Question: This figure seems to be generated using python seaborn. But how exactly is each box customized with different shape (star or dot) and background color (size)?

Thanks!
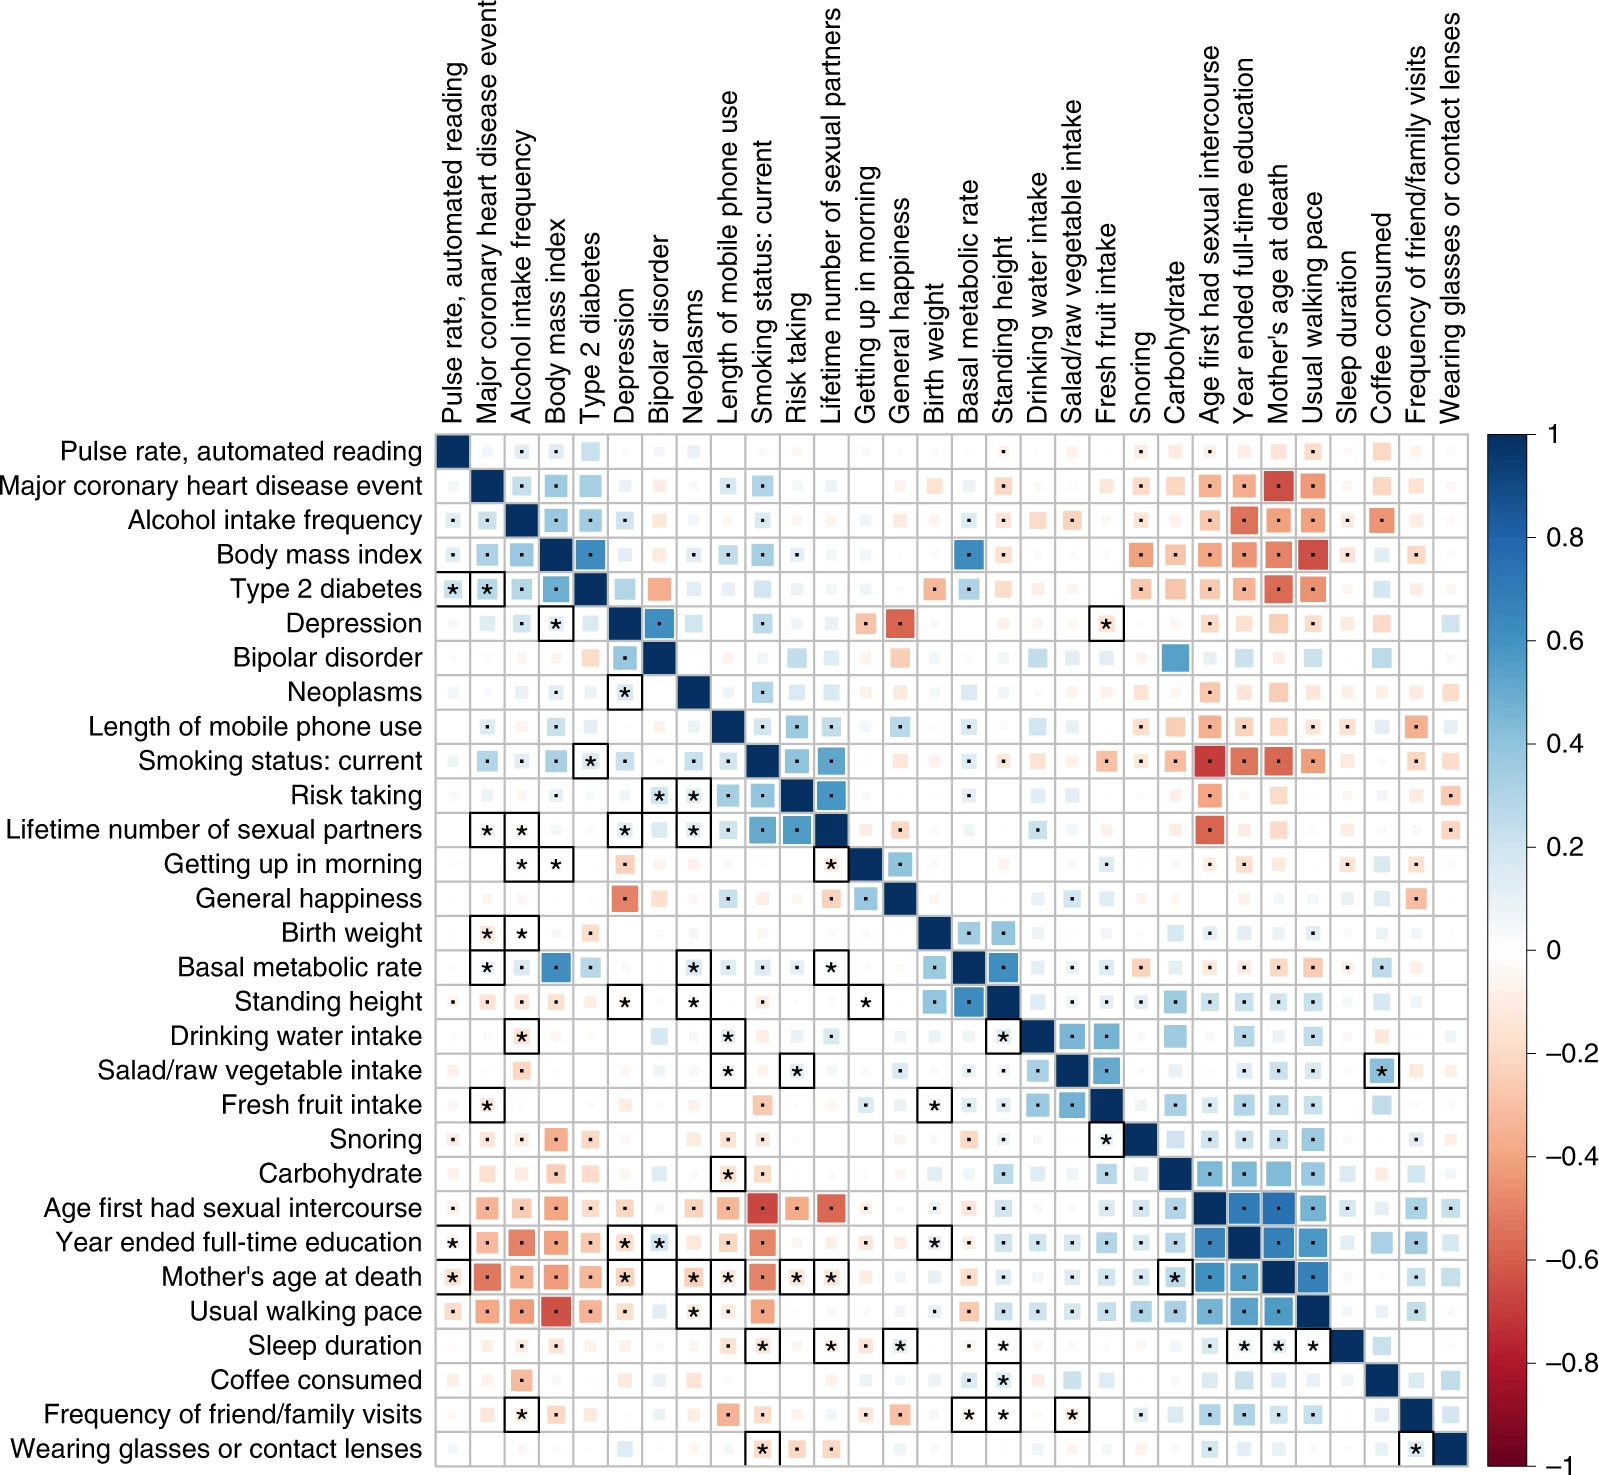
Answer: I believe the graph in question was created in the R language 'ggplot2'.
<URL>
The Python seaborn provides the following customization examples.<URL>
The process I found this answer is to search for the posted image in Google (by right-clicking on it) I'm checking out each of these sites, and I encourage you to take a look at them as well. If you've already searched and posted on our site, you're good to go.